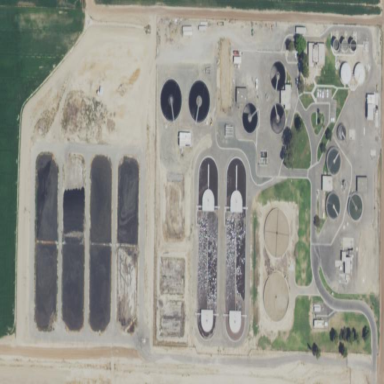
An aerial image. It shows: Wastewater plant.